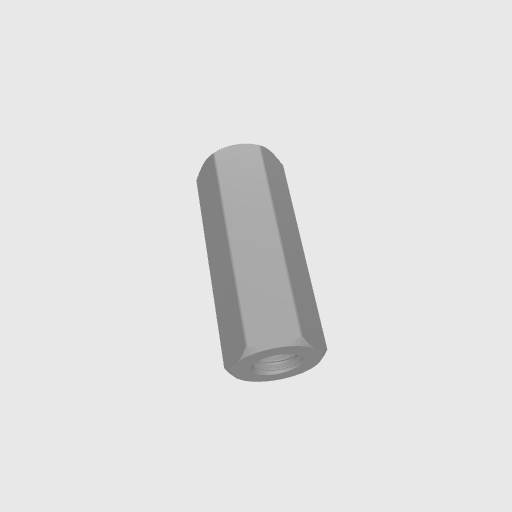
Part: Standoff8RID19